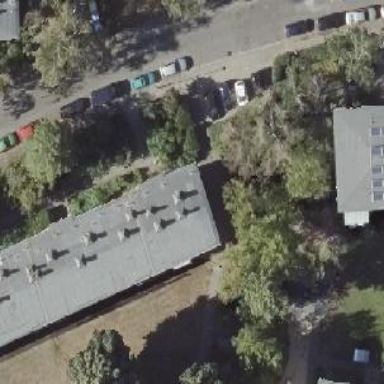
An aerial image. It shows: Apartment building with flat roof.